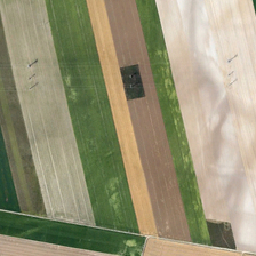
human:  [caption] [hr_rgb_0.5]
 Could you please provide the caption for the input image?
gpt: This is a dense forest.

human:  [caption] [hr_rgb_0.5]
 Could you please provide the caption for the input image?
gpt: Next to green grass is brown.

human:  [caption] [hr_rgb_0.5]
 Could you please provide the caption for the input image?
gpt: This is a thick forest.

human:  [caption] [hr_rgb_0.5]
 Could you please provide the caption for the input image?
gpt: Beside the green grass is brown land.

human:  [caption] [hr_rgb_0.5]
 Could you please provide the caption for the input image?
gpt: near the green grass is brown ground.